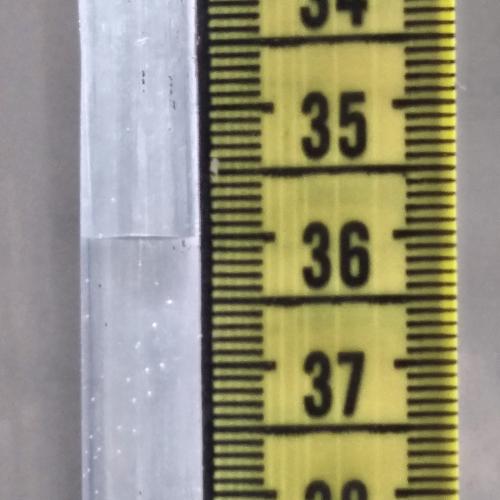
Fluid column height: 36.0 cm